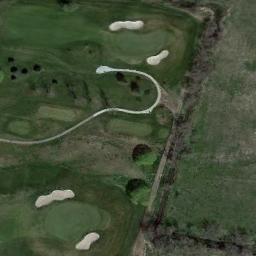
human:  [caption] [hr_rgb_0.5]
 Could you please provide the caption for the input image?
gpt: There are about 5 or 6 golf bunkers here .

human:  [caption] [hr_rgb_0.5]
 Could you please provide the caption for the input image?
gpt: Many trees are near the golf course .

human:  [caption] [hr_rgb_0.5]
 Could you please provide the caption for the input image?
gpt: The golf course has some putting greens, Fairways, Barrier trees and sandpits and a road goes through the golf course .

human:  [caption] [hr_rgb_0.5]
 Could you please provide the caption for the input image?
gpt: There are a few bunkers and a few paths on the large green lawn on the golf course and many trees .

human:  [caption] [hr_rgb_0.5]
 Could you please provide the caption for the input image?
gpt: There are four bunkers and a winding path on the golf course .